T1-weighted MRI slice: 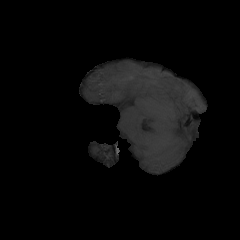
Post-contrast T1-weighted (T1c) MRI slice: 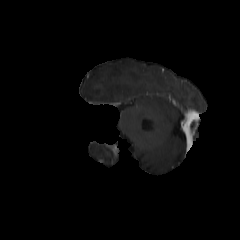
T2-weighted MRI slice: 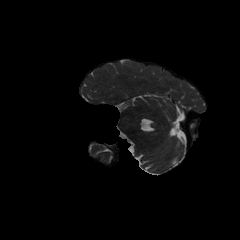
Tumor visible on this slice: no